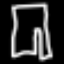
Label: pants